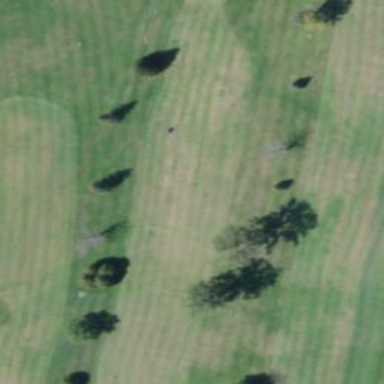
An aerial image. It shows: Grassy area designated as golf fairway.